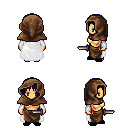
a pixel art fantasy rpg character, female body template, human, tanned skin, white cape, robe skirt, blue plain hairstyle, cloth hood, white cloth bracers, black slippers, dagger, four views (front, back, left, right), 2x2 character sprite sheet, small pixel art, hard edges, no anti-aliasing